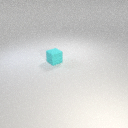
small cyan rubber cube